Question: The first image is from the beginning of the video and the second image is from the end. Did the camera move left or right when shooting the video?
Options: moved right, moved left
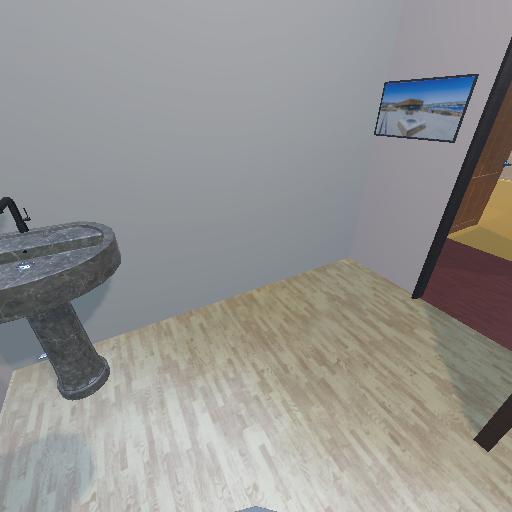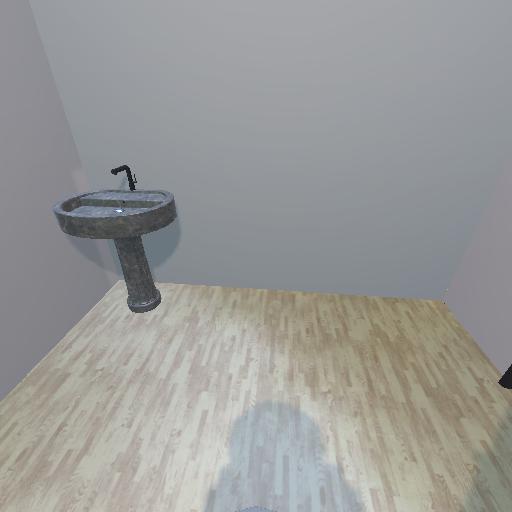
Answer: moved right